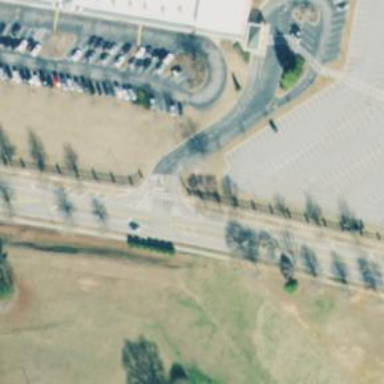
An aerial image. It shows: Marked road crossing.